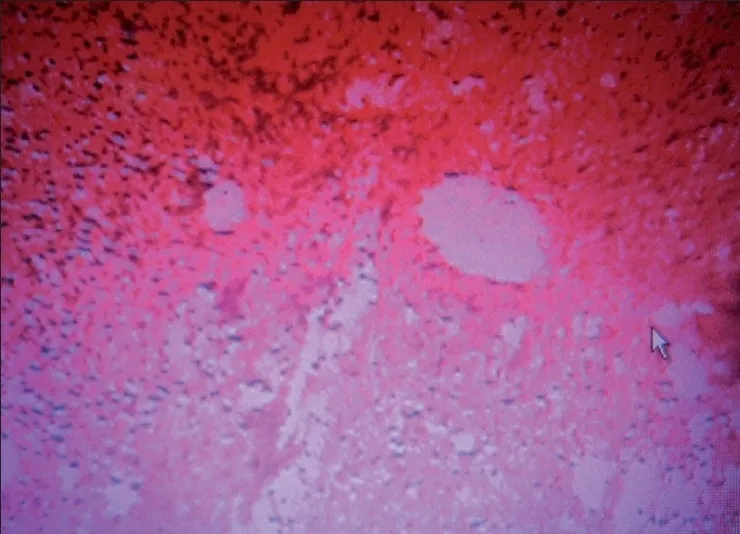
Multiple foci of osteoid tissue, surrounded by fibrous whirls.
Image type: pathology (h&e)